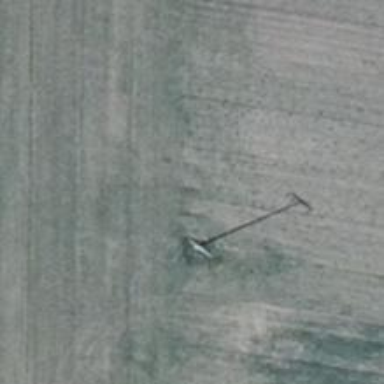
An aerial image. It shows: Minor power line.